Brain MRI, t2w sequence, axial 2D slice.
Patient: age 34, sex F, weight 95 kg, height 1.95 m
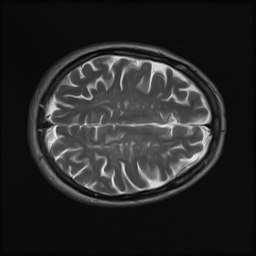